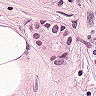
Metastatic tissue present: yes